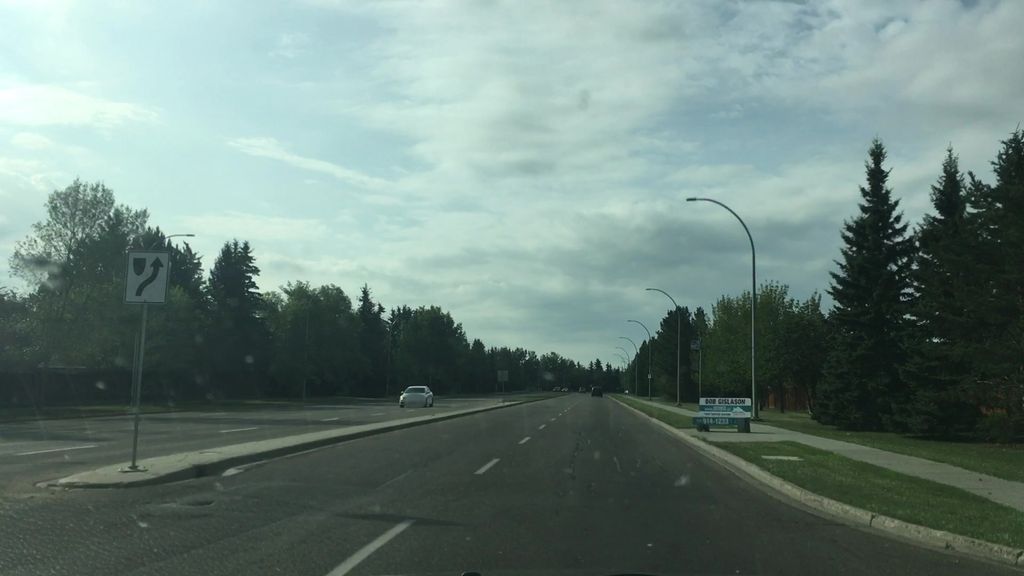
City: edmonton